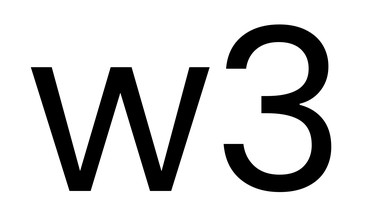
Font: Poppins-Regular